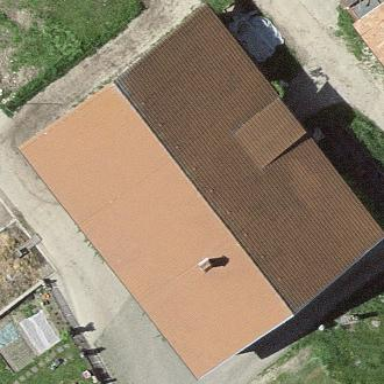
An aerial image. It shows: Farm building.